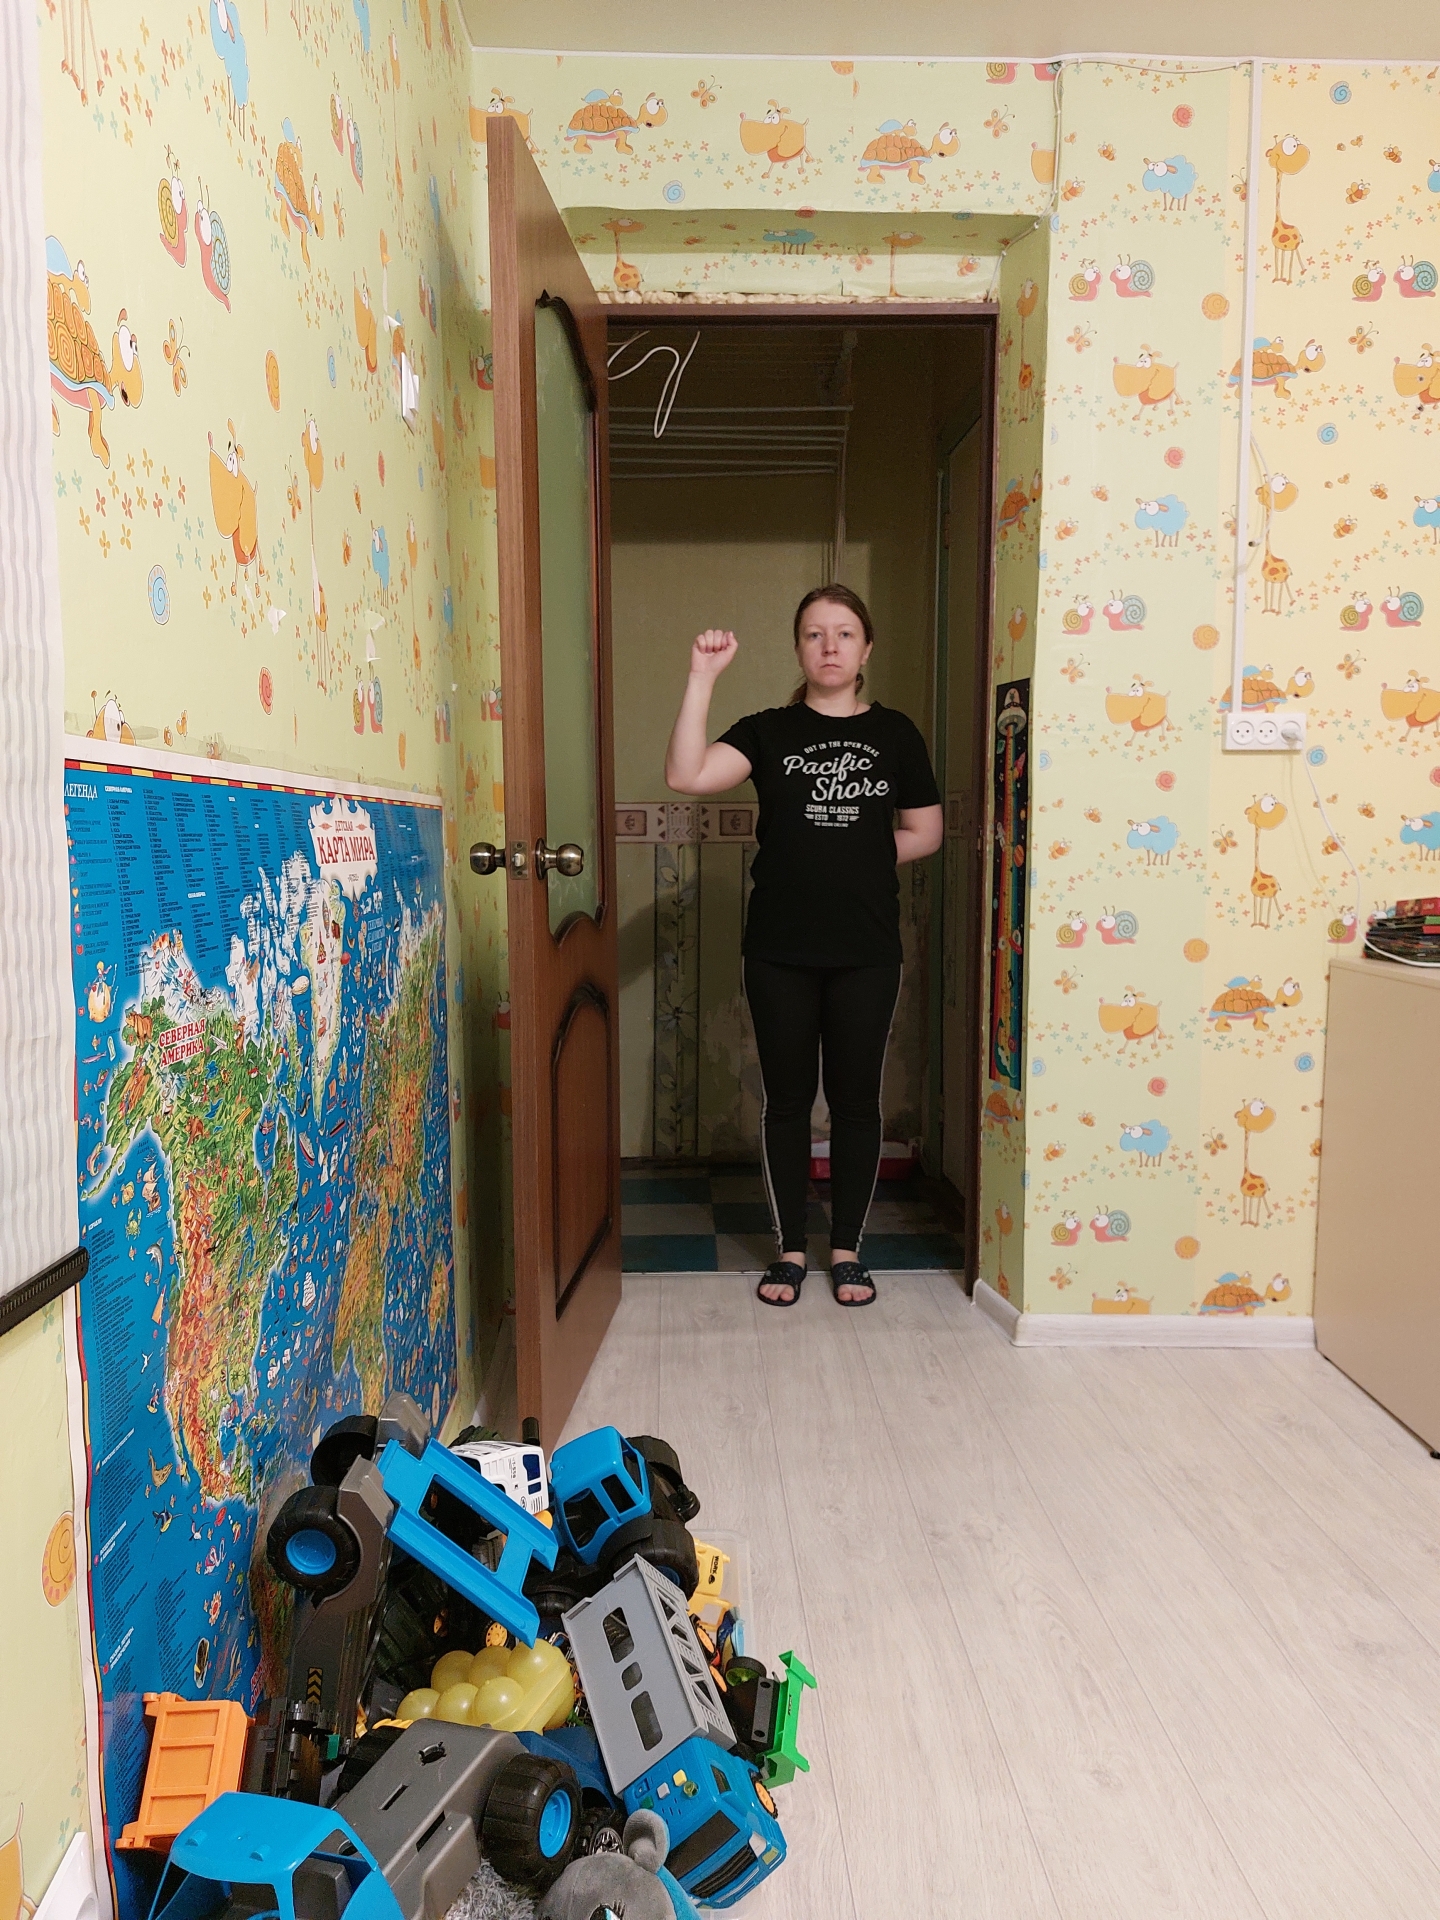
Label: clear